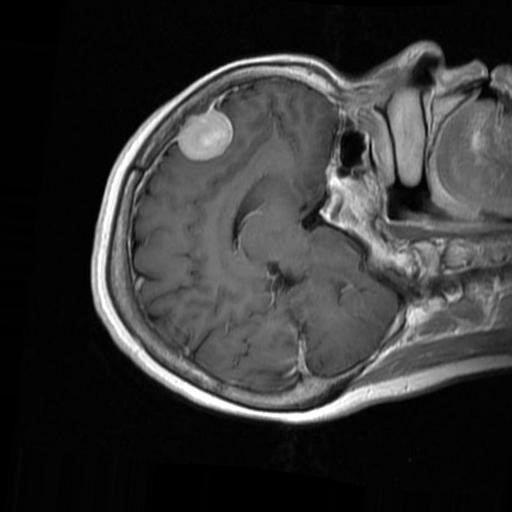
Label: brain_menin